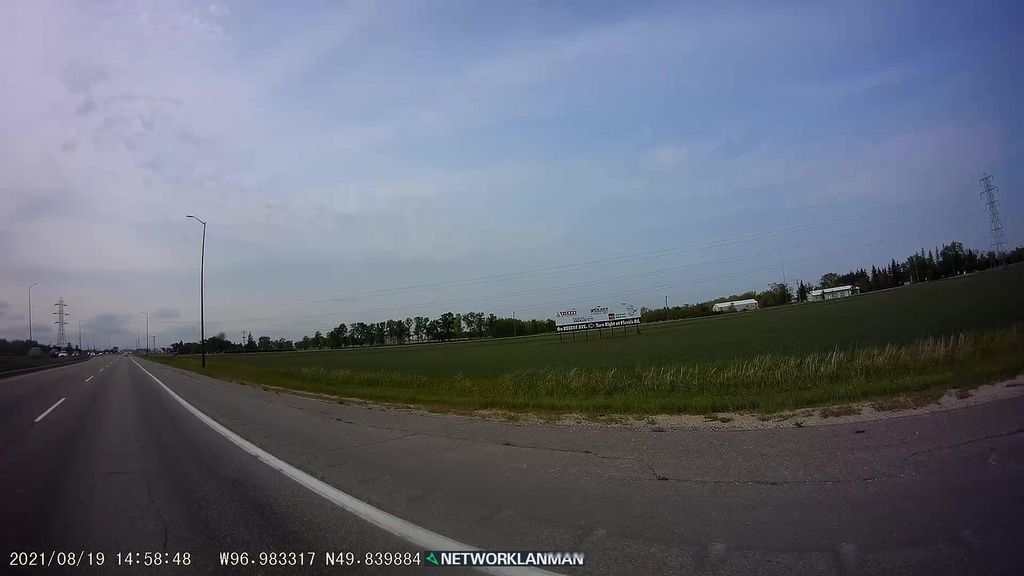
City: winnipeg